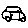
Label: car